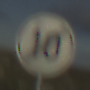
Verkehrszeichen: EndeGeschwindigkeit10
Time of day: SunriseSunset
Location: Outdoor (Nature)
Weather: PartlyCloudy
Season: NotSpecified
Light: Natural